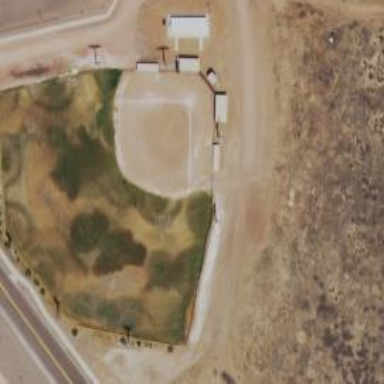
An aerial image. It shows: Baseball pitch for leisure and sports activities.